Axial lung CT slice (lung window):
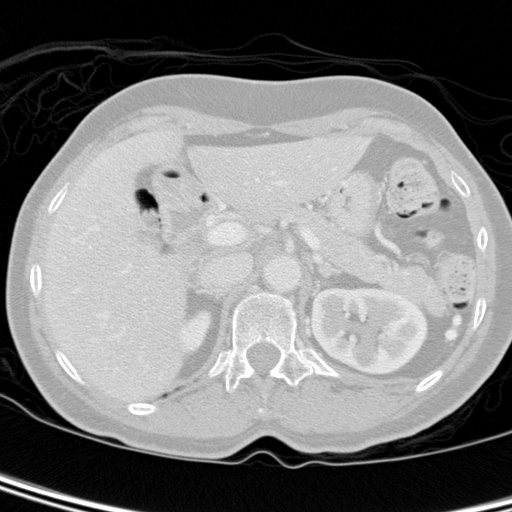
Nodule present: no